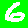
Digit: 6